Interaction volume radius: 5 \u00c5
Interaction volume height: 15 \u00c5
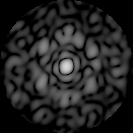
Disorder parameter: 0.7796